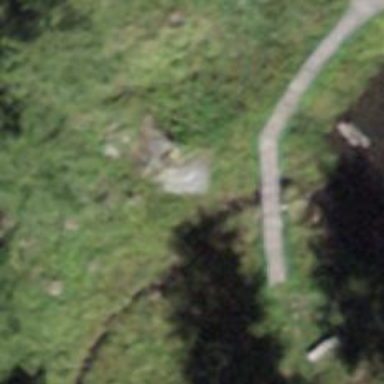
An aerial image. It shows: Path.